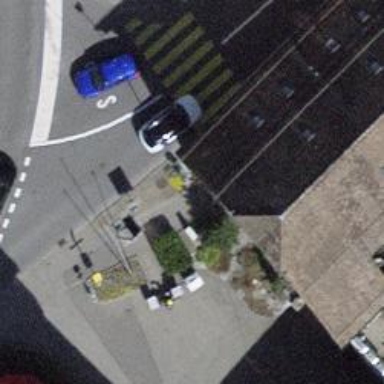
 located within building passage tunnel."